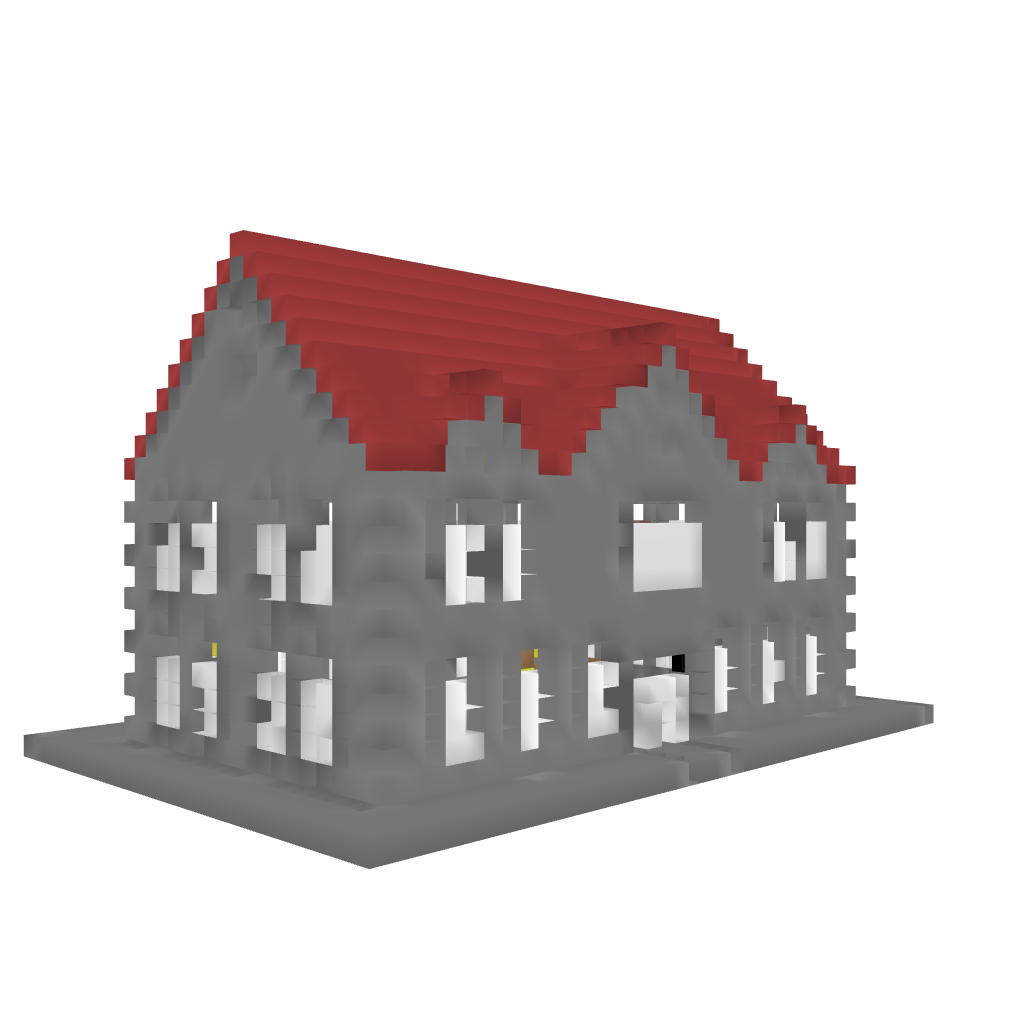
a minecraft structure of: Large Brick House high quality